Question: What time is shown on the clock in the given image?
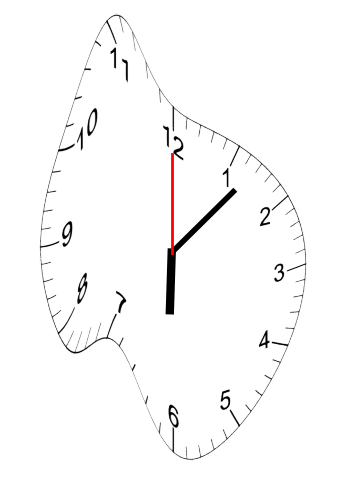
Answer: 06:07:00